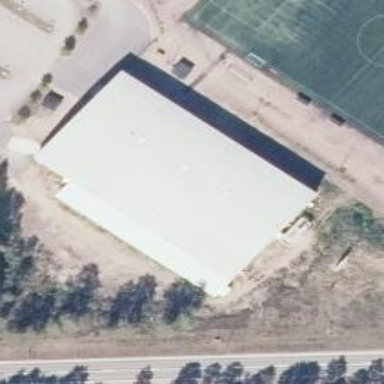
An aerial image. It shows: Sports centre specializing in curling on leisure land.